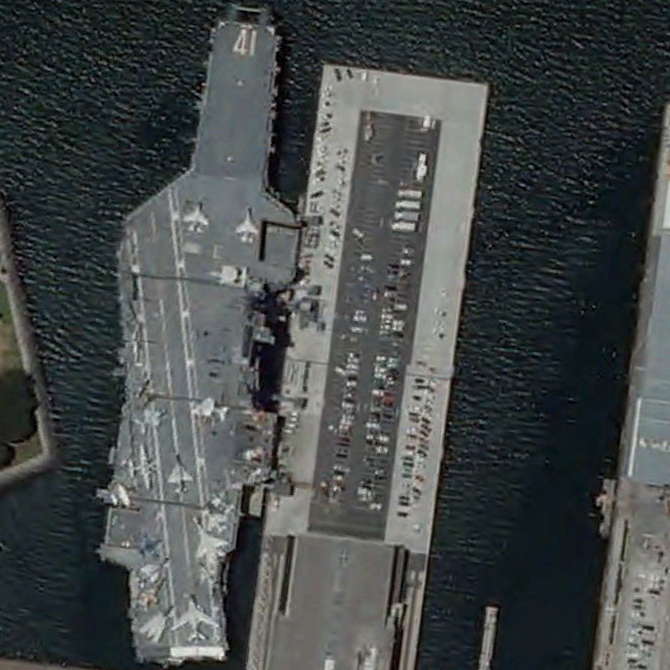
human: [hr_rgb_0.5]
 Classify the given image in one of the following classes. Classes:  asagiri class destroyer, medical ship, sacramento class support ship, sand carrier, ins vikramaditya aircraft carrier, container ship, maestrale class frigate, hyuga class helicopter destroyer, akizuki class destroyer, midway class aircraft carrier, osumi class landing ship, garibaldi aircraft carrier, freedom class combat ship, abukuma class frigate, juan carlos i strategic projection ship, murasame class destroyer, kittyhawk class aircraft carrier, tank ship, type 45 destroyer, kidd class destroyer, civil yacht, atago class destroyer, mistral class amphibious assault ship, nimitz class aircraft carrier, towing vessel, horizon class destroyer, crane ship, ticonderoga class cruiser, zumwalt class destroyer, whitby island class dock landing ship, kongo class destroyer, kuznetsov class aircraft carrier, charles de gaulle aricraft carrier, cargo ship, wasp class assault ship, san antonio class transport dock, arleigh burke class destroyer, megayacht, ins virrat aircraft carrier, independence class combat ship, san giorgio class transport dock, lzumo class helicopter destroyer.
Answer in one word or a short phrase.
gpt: Midway class aircraft carrier